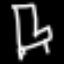
Label: chair